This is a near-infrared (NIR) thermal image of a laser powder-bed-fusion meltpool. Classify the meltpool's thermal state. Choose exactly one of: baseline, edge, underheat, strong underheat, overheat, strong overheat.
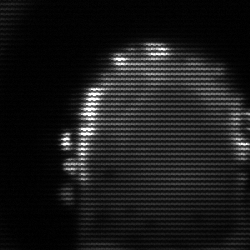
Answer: baseline